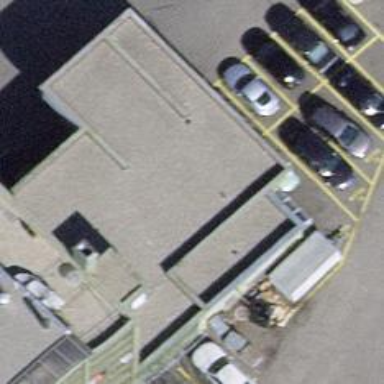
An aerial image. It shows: Car shop.